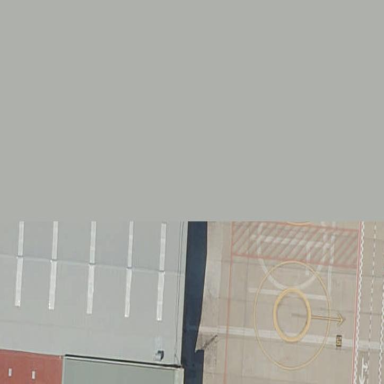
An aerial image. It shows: Apron at the airport.